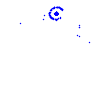
Particle: electron